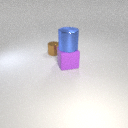
large purple rubber cube below large blue metal cylinder